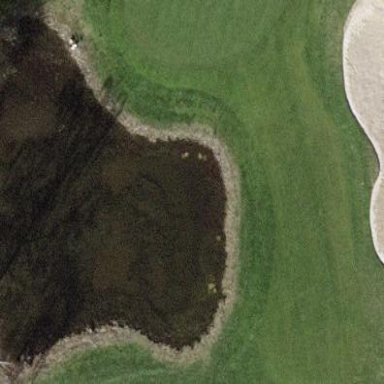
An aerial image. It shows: Water hazard in golf course. The hazard is natural water feature.